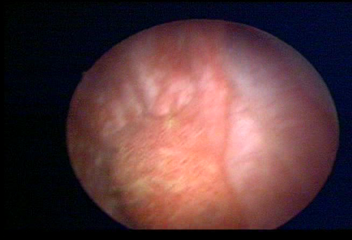
Modality: WLC
Class: Malignant
Subclass: HighGradePapillary
Lesion: L1
Stage: T2
Morphology: Papillary
Bladder cancer association: Yes
Annotated structures: Tumor